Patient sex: M
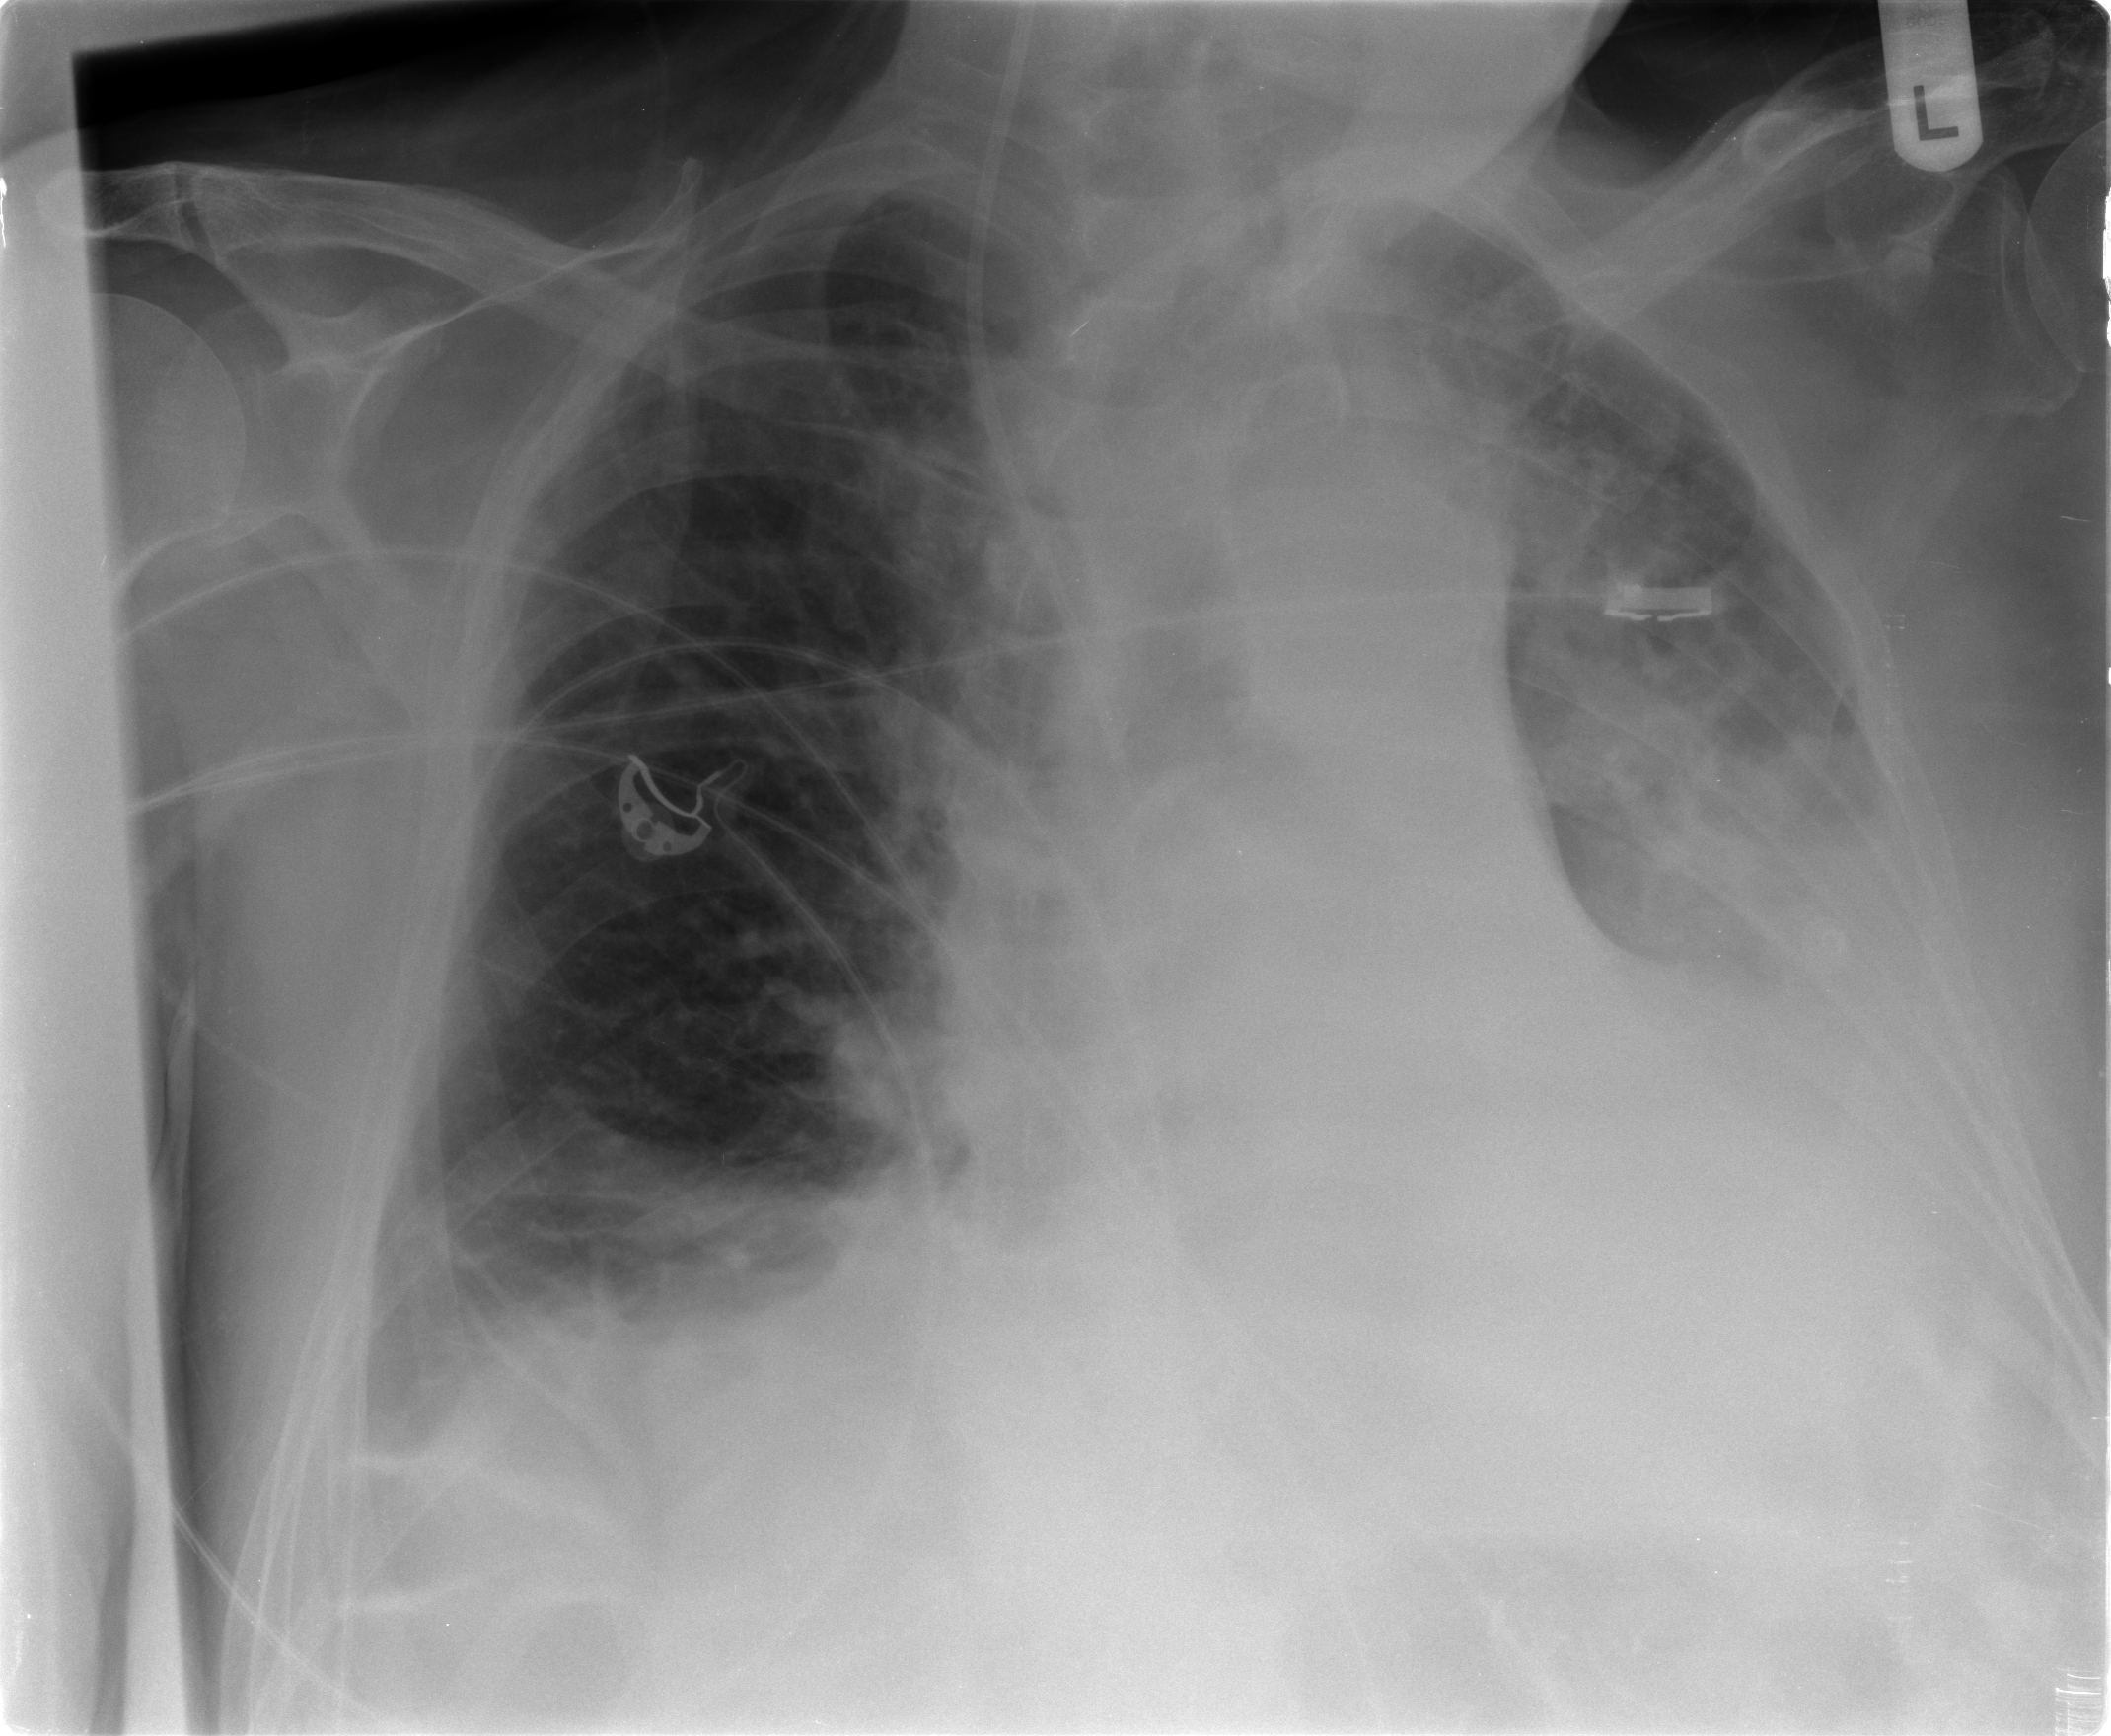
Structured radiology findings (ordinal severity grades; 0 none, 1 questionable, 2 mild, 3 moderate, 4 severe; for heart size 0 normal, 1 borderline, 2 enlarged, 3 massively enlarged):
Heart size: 2
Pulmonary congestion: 2
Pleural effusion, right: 0
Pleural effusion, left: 3
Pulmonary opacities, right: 0
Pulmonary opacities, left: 3
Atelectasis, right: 2
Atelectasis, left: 2